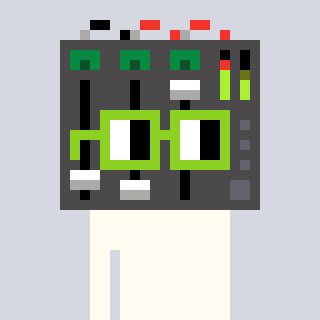
a pixel art character with square light green glasses, a mixer-shaped head and a purple-colored body on a cool background